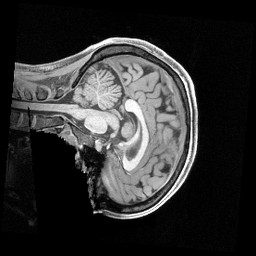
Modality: T1w
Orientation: sagittal
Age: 24
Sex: female
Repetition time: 2.4 s
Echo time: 0.00222 s